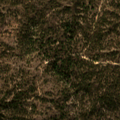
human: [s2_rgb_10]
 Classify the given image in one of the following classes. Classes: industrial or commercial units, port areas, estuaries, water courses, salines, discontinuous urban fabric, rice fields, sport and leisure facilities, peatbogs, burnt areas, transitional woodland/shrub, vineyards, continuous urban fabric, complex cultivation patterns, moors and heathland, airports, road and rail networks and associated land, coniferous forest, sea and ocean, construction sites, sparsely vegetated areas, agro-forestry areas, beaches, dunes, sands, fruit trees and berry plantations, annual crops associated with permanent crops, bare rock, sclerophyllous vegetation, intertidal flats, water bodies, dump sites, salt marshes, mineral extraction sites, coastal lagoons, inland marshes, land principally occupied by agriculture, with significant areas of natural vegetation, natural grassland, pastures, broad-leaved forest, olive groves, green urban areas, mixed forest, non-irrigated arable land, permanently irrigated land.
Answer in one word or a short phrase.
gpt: broad-leaved forest, mixed forest